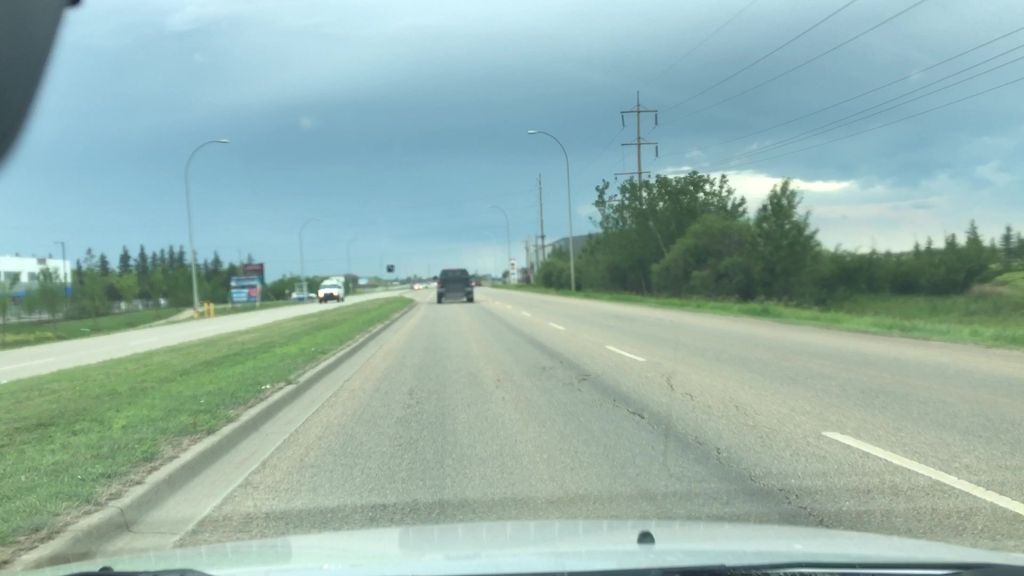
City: edmonton